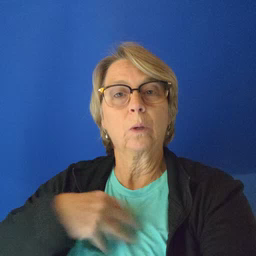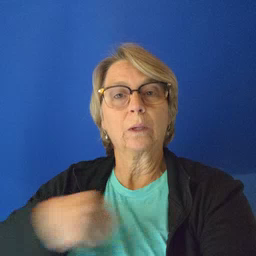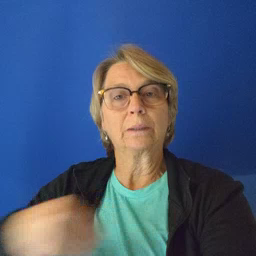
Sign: white